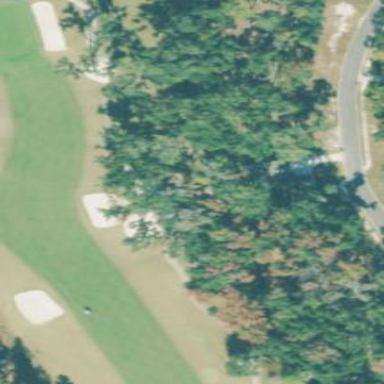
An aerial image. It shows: Grassy area designated as golf fairway.